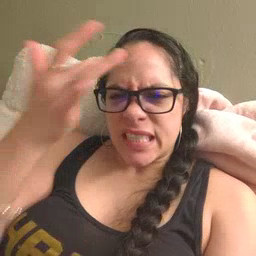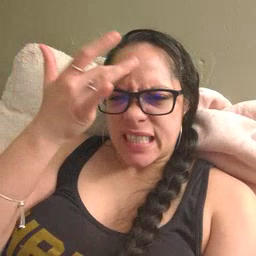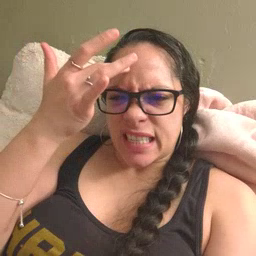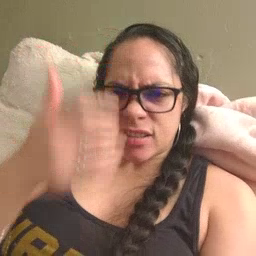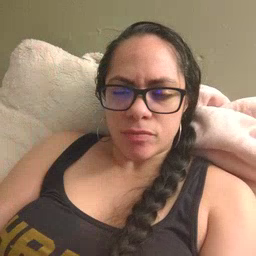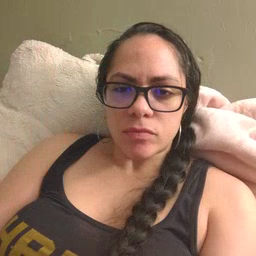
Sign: sick